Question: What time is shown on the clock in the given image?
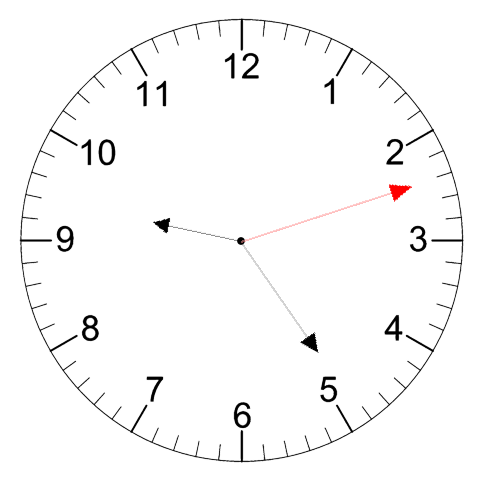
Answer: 09:24:12